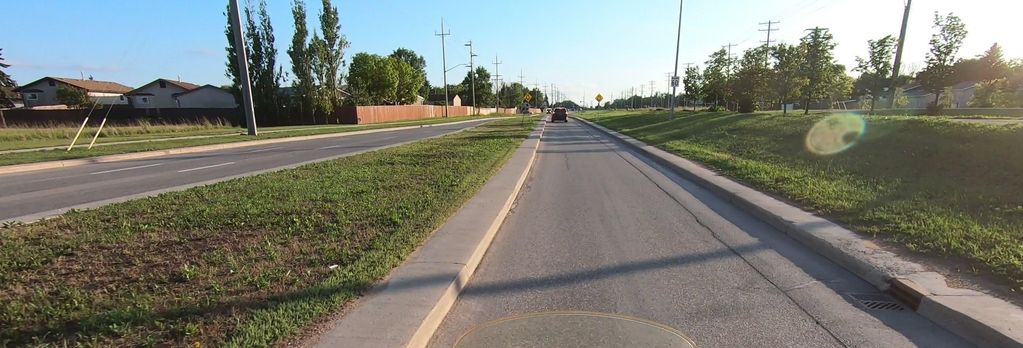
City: winnipeg